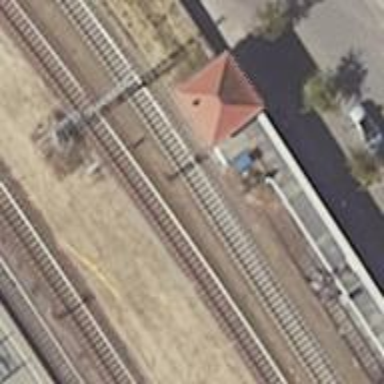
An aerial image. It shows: Railway signal.